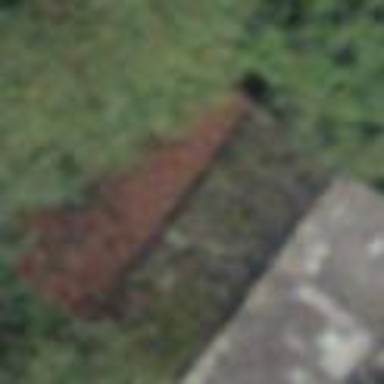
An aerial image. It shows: Cabin is depicted in the image.